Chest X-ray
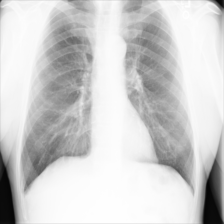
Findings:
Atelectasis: negative
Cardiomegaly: negative
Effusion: negative
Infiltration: negative
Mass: negative
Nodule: negative
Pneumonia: negative
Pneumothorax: negative
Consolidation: negative
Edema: negative
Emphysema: negative
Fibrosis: negative
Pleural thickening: negative
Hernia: negative